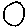
Label: circle